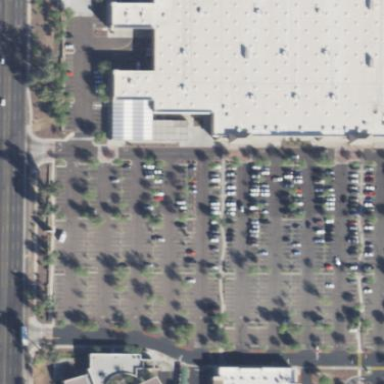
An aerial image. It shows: Parking area.